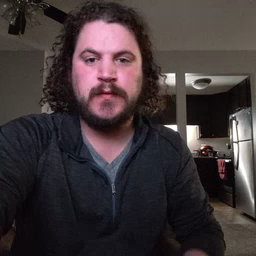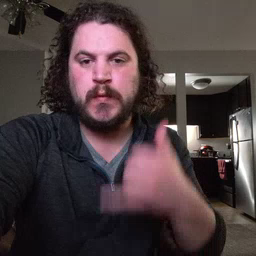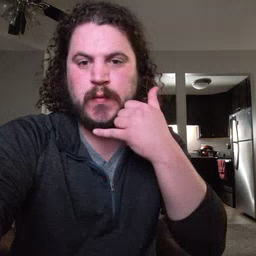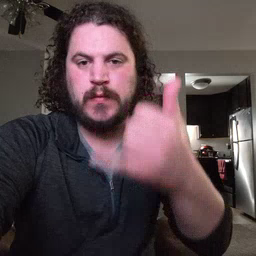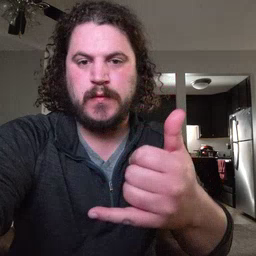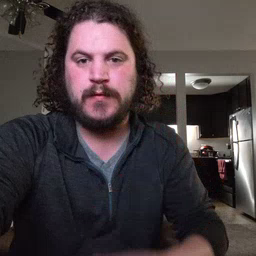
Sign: callonphone